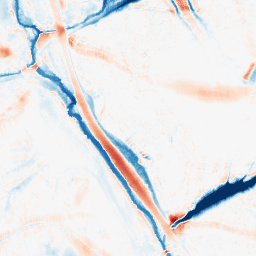
Category: morphological
Decomposition family: morphological_ellipse
Decomposition parameters: operation: average
width: 30
height: 30
Upsampling method: quintic
Upsampling parameters: scale: 4
Upsampling scale: 4